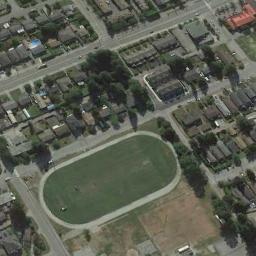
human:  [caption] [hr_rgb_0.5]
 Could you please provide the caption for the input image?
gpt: Next to the track are houses .

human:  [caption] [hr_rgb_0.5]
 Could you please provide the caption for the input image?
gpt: Lots of buildings are near the ground track field .

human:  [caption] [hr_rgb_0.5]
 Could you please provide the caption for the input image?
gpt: The track and field are built on bare lawn, Next to the residential area .

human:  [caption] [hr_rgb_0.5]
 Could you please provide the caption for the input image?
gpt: The ground track field is surrounded by lots of houses arranged neatly and a clearing is next to the ground track field .

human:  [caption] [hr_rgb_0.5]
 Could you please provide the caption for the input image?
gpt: The ground track field with a gray track and many buildings around .